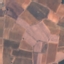
Land use / land cover: PermanentCrop